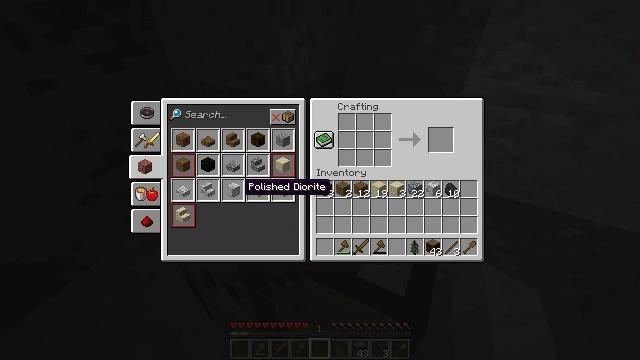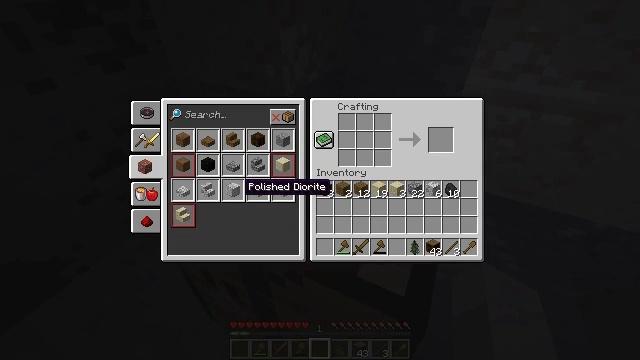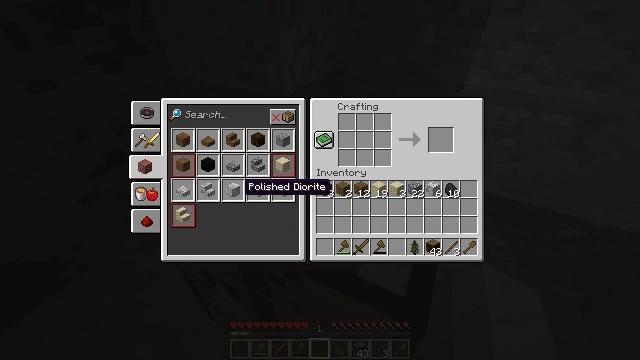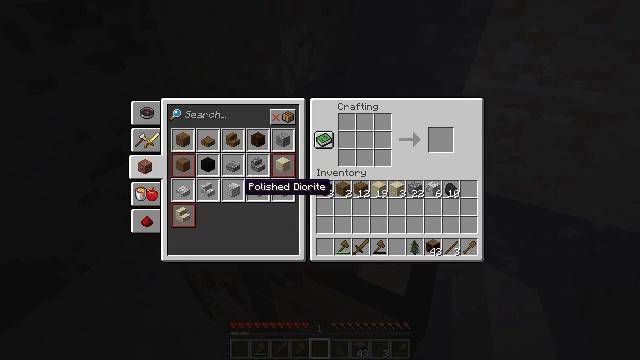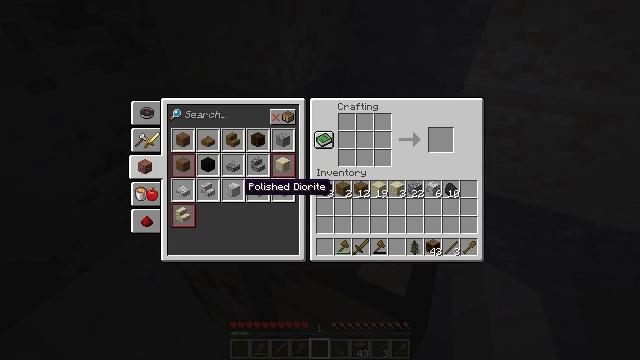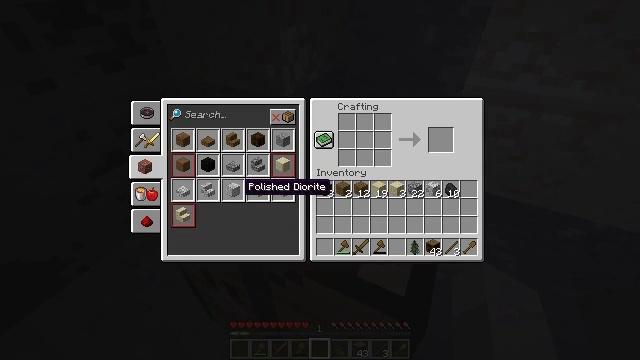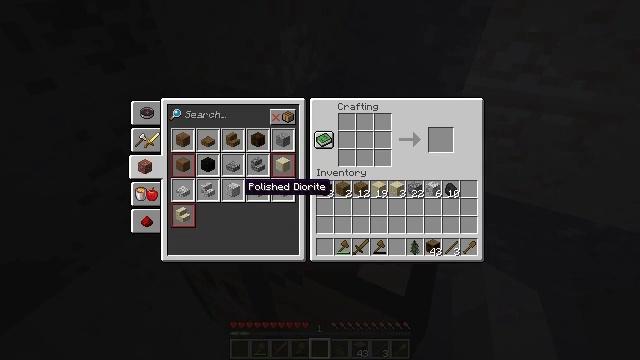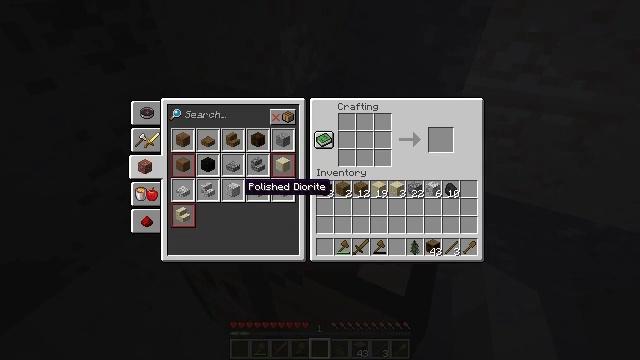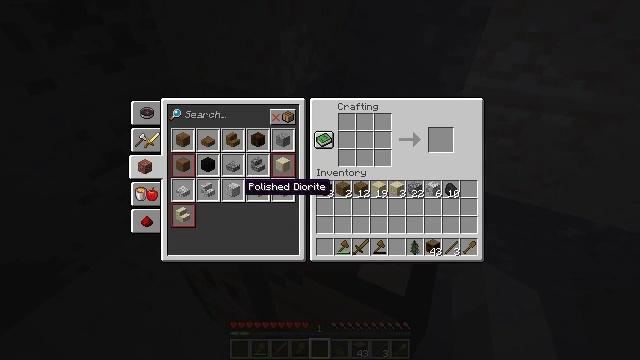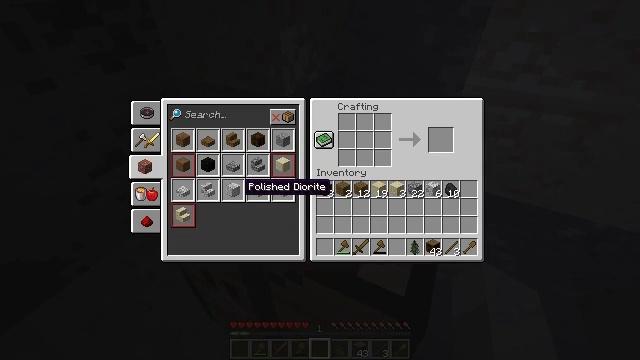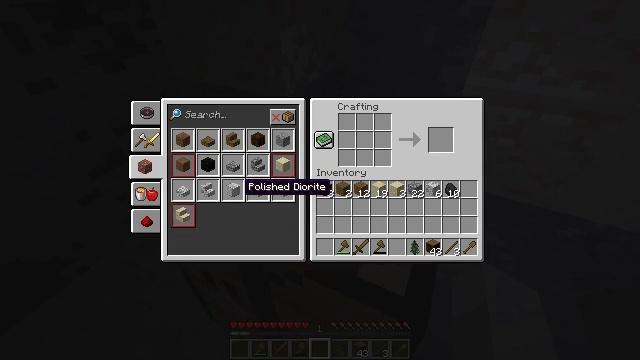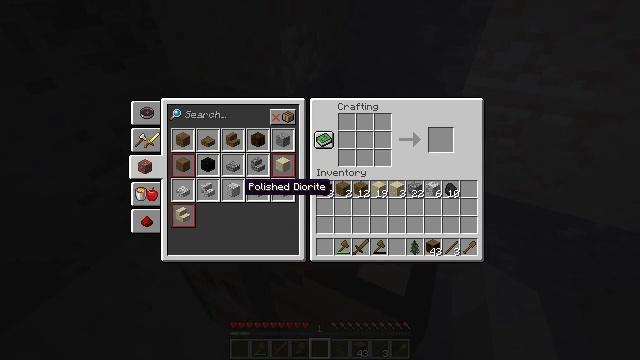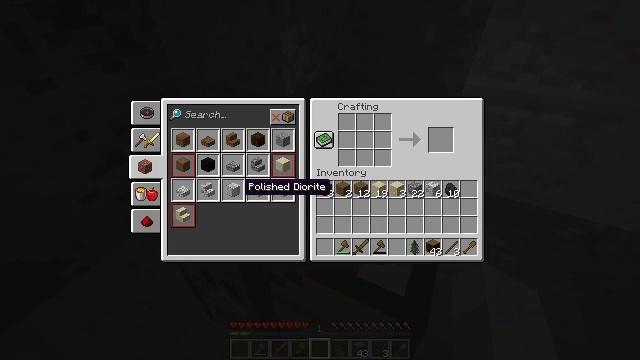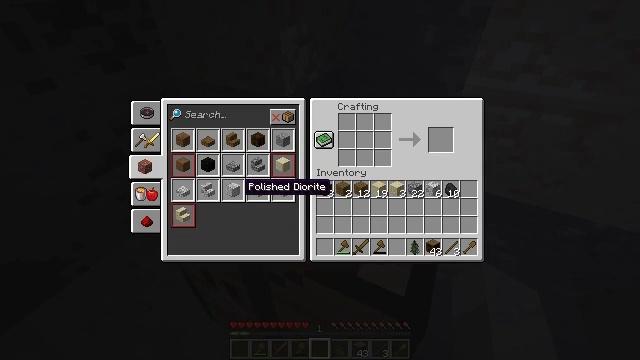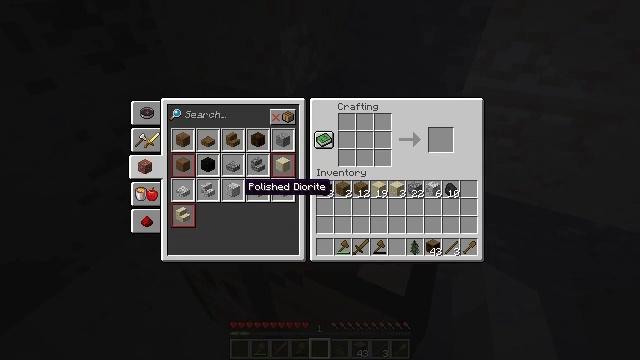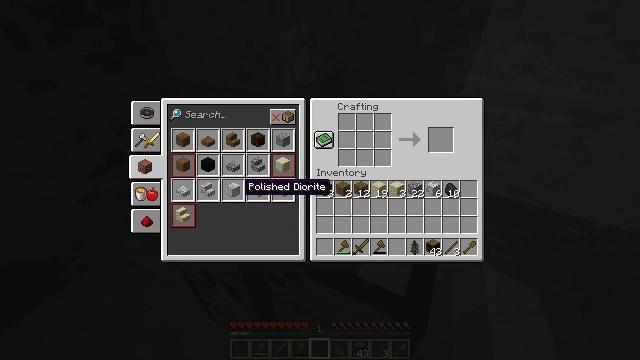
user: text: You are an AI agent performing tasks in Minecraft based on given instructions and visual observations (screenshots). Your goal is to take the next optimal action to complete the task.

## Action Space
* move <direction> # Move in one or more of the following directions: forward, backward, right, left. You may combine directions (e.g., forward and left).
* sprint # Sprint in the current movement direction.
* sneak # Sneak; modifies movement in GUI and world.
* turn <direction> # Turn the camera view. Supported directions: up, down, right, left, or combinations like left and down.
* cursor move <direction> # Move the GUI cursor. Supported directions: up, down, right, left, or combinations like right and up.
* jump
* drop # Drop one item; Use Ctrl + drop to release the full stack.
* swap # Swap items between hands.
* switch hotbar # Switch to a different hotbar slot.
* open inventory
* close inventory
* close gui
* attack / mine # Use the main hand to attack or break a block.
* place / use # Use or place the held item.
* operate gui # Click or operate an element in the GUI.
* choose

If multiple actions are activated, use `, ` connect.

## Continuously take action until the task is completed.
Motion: motion action
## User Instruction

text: Use the crafting table to create polished diorite.
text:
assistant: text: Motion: no_op
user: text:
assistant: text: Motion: no_op
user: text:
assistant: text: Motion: no_op
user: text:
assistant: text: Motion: no_op
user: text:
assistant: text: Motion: no_op
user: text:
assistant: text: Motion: no_op
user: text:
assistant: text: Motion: no_op
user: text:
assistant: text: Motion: no_op
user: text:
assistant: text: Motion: no_op
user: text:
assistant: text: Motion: no_op
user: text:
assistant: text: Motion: no_op
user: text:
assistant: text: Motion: no_op
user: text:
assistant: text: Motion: no_op
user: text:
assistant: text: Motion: no_op
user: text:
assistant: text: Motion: no_op
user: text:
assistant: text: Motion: no_op
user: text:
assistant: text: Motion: no_op
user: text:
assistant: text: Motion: operate gui
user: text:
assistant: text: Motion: operate gui
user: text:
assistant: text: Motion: operate gui
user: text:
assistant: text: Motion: no_op
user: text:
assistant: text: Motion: no_op
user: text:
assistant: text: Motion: no_op
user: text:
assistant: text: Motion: no_op
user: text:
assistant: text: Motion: cursor move right
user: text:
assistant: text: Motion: cursor move right
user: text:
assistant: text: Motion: cursor move right
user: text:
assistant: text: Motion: no_op
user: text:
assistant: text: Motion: cursor move right
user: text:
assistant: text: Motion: cursor move right and up